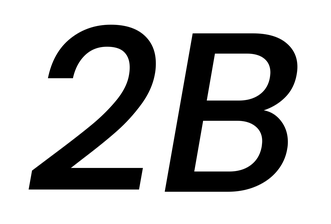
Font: Poppins-MediumItalic